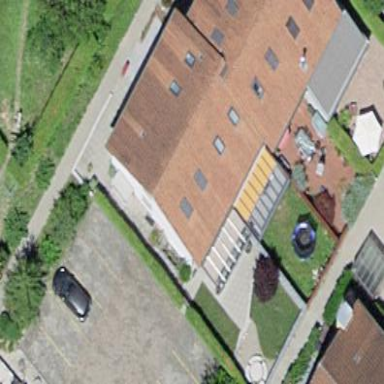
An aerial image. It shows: Terrace building.